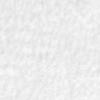
Label: no_change